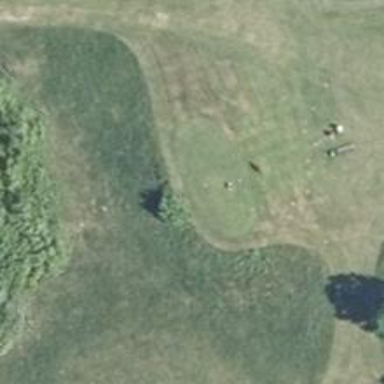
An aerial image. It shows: Golf tee.